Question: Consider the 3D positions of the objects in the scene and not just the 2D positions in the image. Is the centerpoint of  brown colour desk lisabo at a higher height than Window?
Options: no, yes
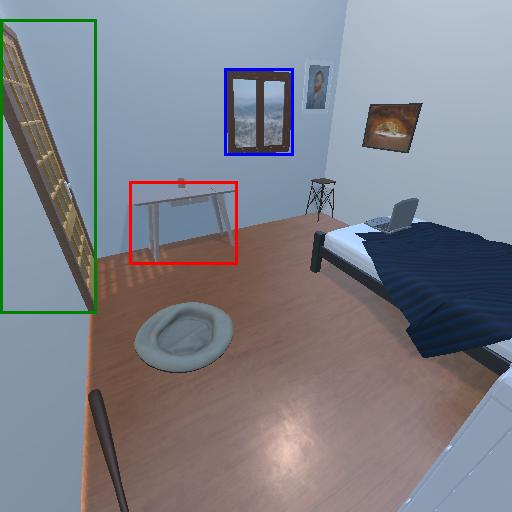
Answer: no